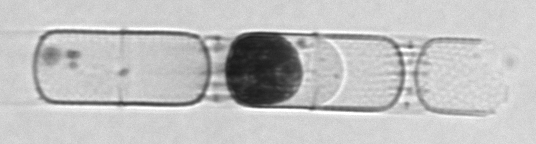
Label: Stephanopyxis